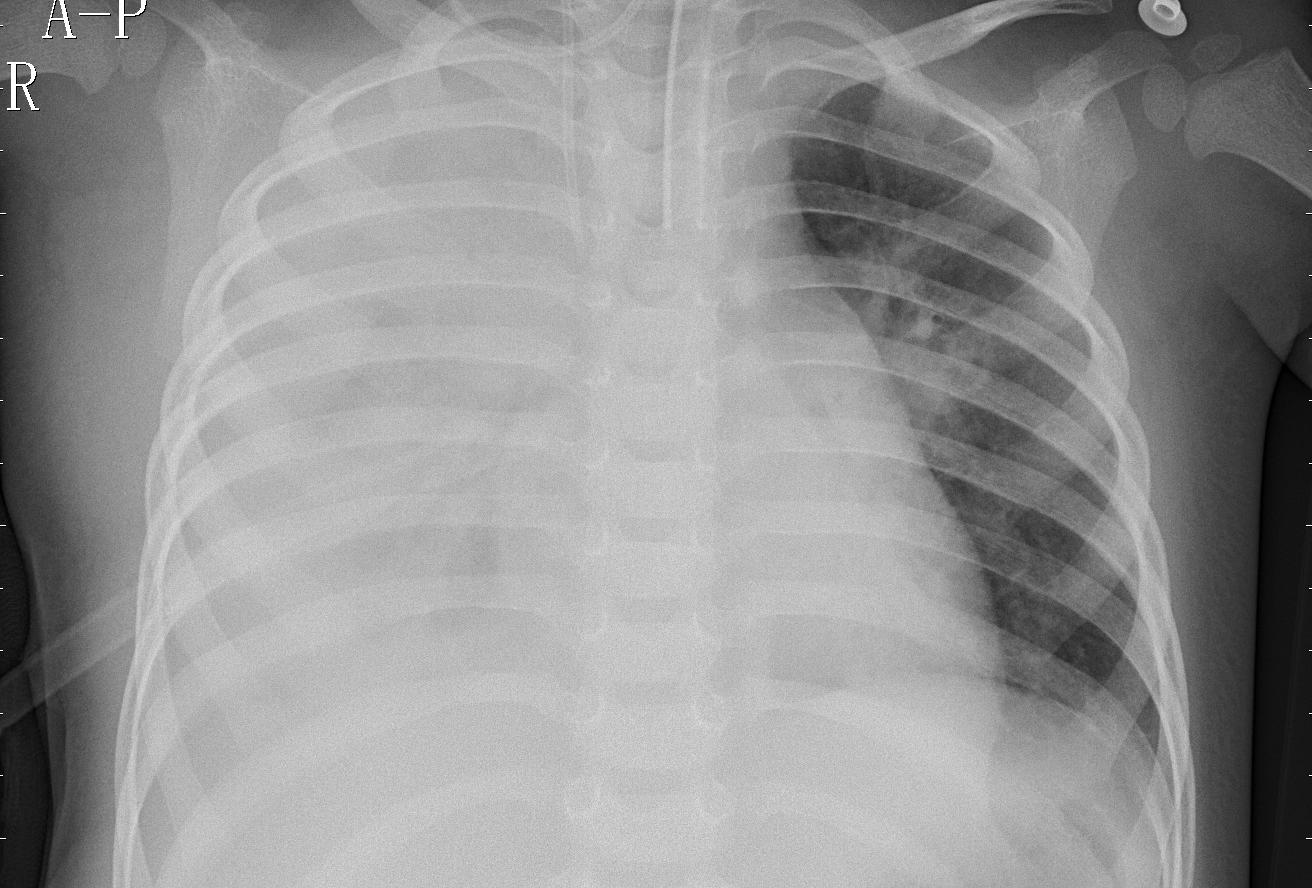
Diagnosis: PNEUMONIA